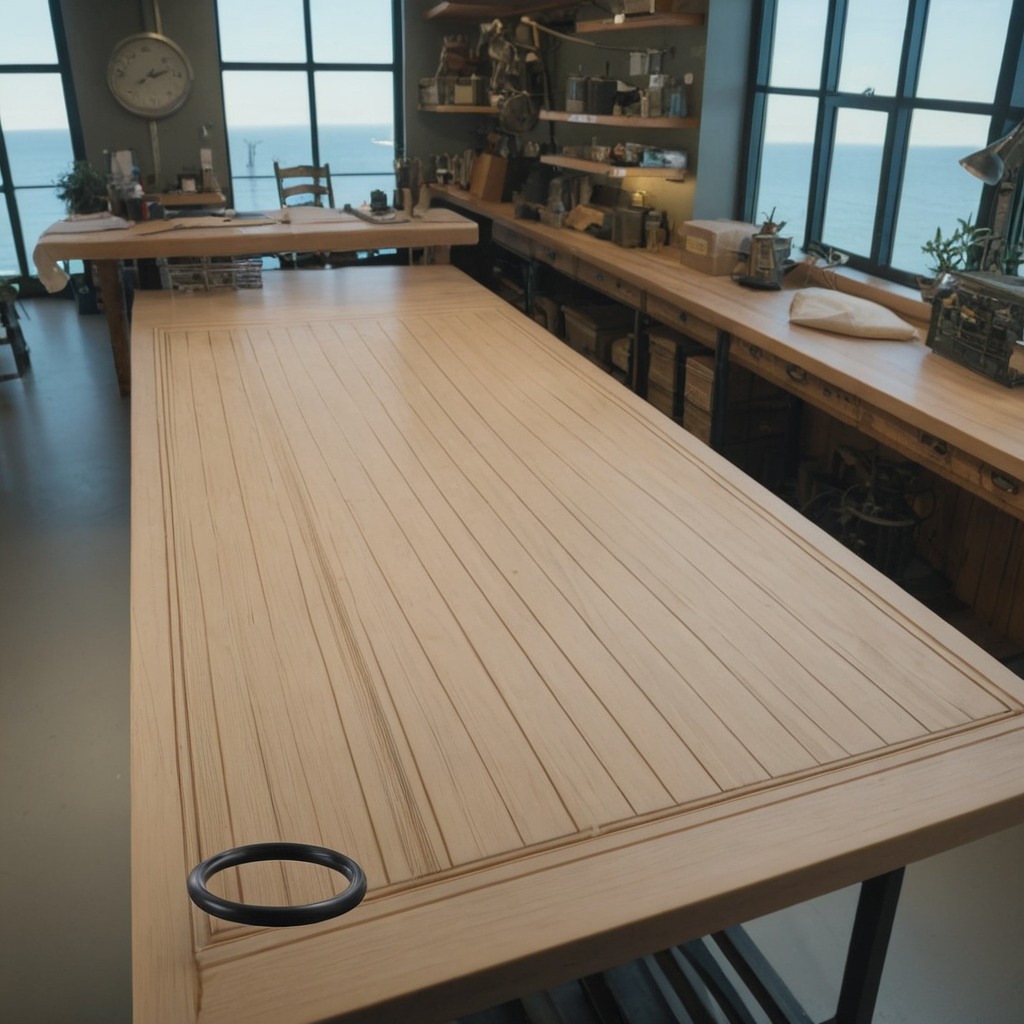
A rubber O-ring lies on a workbench inside a coastal fishing gear workshop.